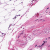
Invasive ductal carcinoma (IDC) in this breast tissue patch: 0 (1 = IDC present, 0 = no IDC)